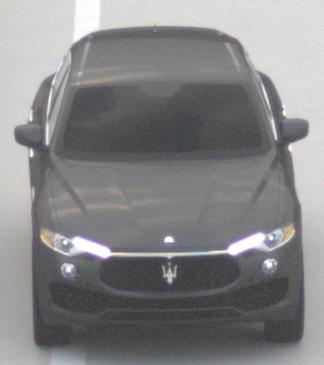
Make: Maserati
Model: Levante GT Hybrid
Detailed model: Levante
Model produced from: 2021/07
Model produced until: 2022/10
Doors: 4
Color: gray
Road condition: dry road
Daytime: morning or afternoon
Contrast: low contrast